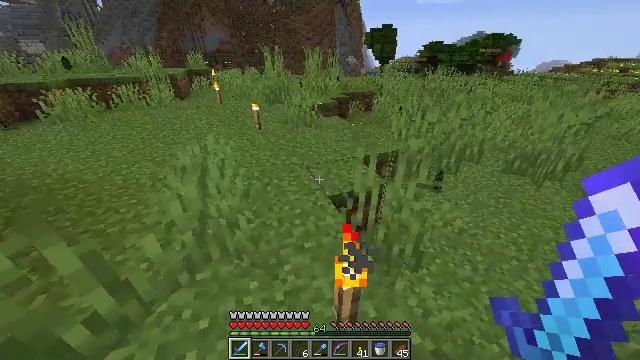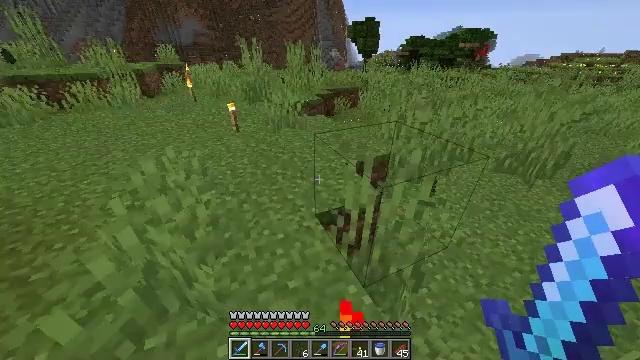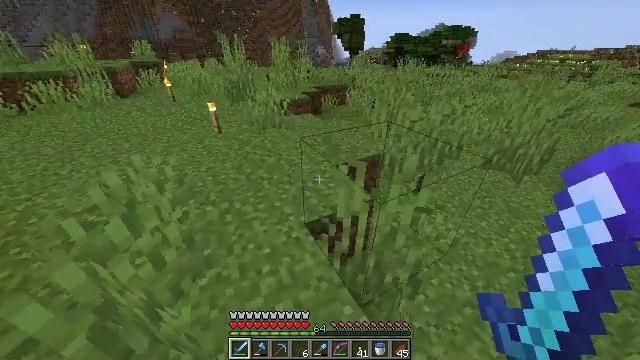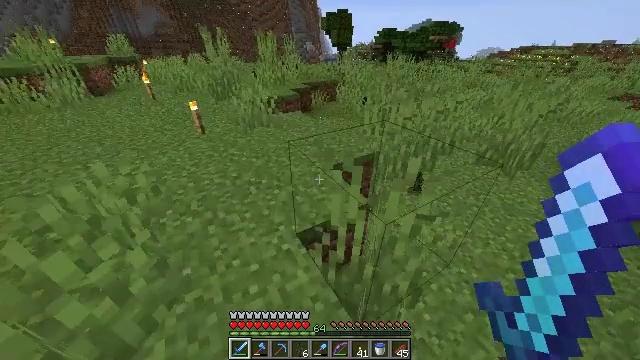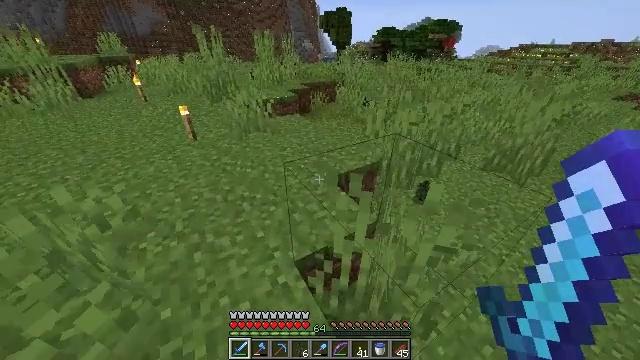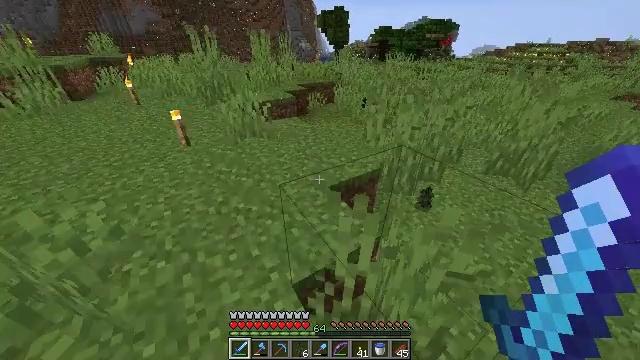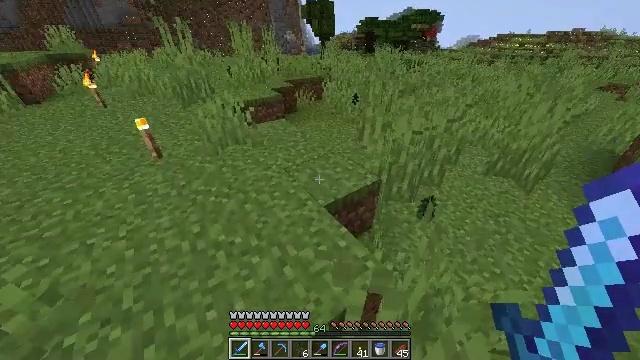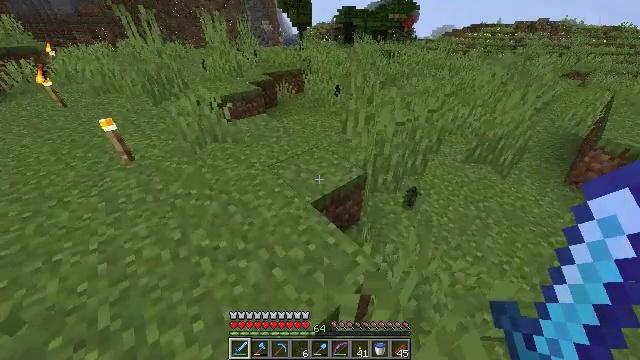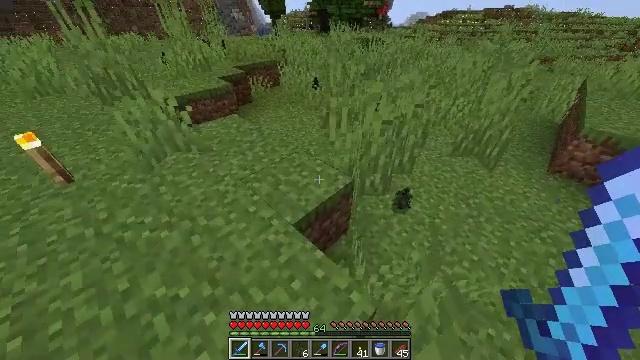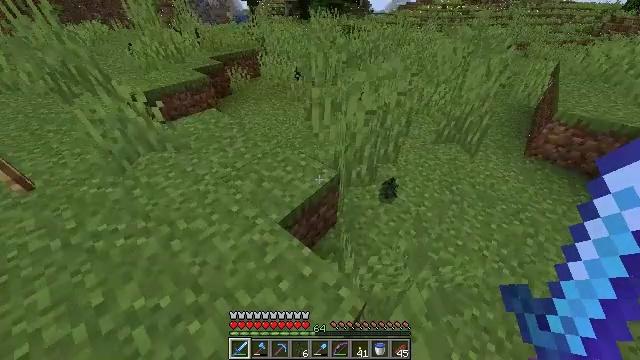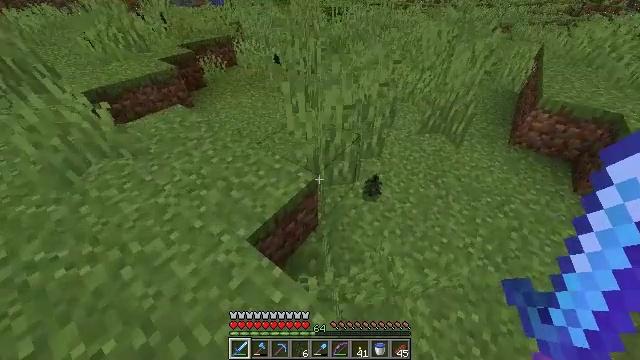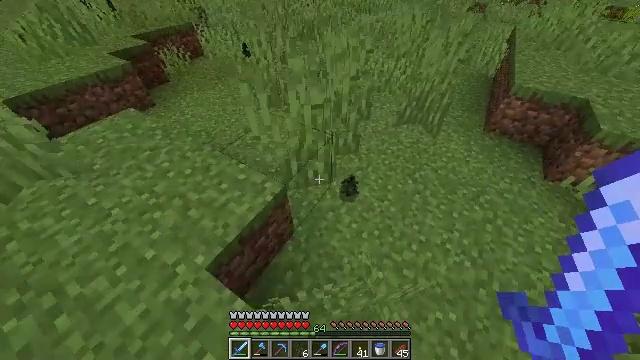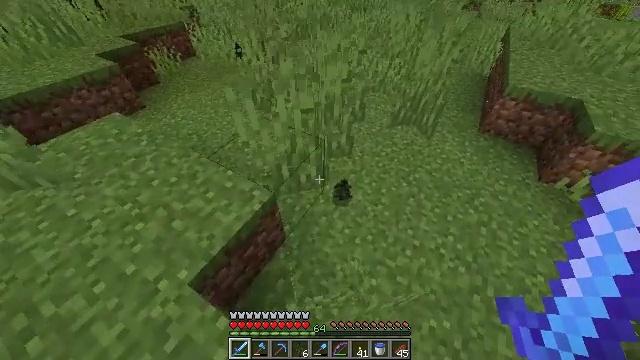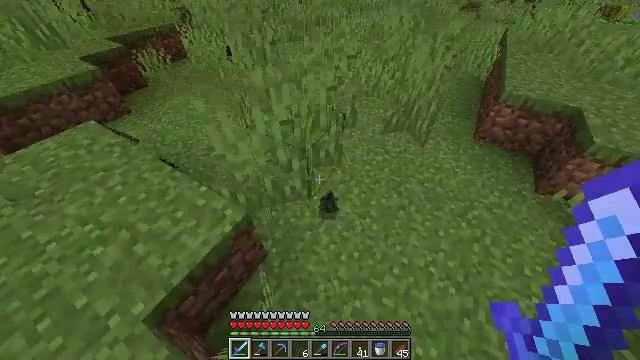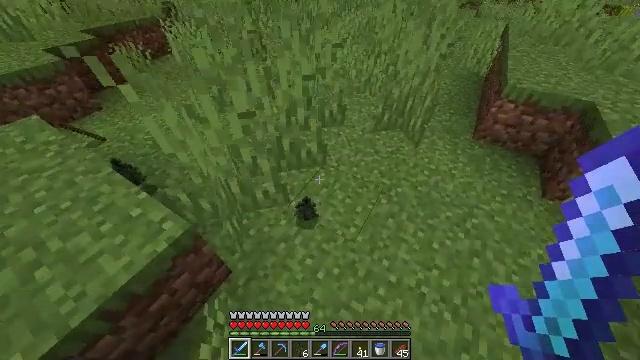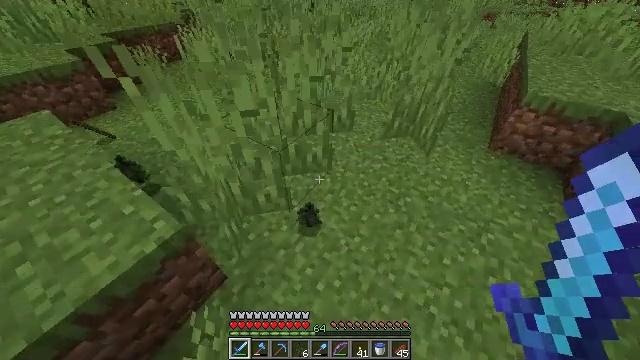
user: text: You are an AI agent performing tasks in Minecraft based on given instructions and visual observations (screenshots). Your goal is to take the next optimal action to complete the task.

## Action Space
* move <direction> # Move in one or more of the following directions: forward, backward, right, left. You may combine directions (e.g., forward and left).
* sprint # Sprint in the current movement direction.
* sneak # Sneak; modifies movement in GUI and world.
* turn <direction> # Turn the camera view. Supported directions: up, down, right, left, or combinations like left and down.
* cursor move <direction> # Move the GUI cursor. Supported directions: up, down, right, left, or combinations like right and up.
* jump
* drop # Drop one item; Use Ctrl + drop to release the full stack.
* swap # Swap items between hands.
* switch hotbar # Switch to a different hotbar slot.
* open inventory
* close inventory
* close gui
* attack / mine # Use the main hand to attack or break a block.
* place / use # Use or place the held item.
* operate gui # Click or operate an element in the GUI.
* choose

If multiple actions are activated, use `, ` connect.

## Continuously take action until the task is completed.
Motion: motion action
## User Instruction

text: Mine a melon block.
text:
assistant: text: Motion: move forward, sprint, turn right and down
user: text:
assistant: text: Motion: move forward, sprint, turn right
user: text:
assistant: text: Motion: move forward, sprint, turn right and down
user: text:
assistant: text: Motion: move forward, sprint
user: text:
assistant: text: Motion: move forward, sprint
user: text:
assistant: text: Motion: move forward, sprint, turn right and down
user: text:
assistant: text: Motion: move forward, sprint, turn right and down
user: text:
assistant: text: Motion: move forward and move right, sprint, turn right and down
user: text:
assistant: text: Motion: move forward and move right, sprint, turn right and down
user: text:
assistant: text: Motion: move forward and move right, sprint, turn right and down
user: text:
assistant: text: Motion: move forward and move right, sprint, turn right and down
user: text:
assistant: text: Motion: move forward and move right, sprint
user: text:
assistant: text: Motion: move forward and move right, sprint
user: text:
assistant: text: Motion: move forward, sprint
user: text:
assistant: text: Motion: move forward, sprint, turn left and up
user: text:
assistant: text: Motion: move forward, sprint, turn left and up
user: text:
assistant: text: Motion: move forward, sprint, turn left and up
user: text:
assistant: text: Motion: move forward, sprint, turn left and up
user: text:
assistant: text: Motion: move forward, sprint, turn left and up
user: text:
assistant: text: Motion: move forward, sprint, turn left
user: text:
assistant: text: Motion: move forward, sprint
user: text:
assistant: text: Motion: move forward, sprint
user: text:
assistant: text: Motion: move forward and move left, sprint, turn left
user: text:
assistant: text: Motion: move forward and move left, sprint, turn down
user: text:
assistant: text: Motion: move forward and move left, sprint, turn right and down
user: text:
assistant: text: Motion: move forward and move left, sprint, turn right and down
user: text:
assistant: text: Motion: move forward and move left, sprint
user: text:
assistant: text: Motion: move forward, sprint
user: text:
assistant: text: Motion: move forward, sprint
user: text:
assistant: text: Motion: move forward, sprint